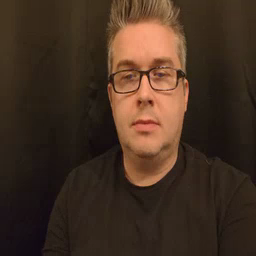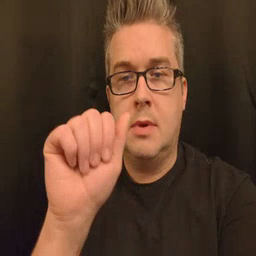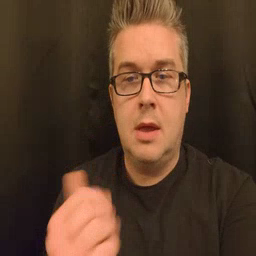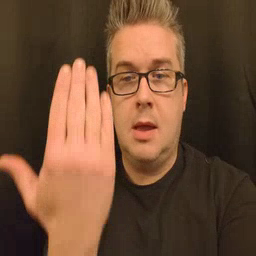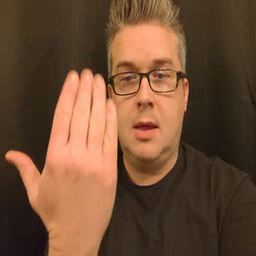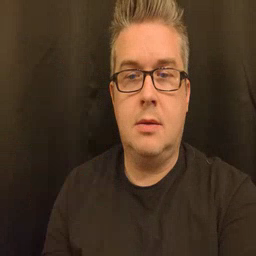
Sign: mitten